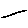
Label: line